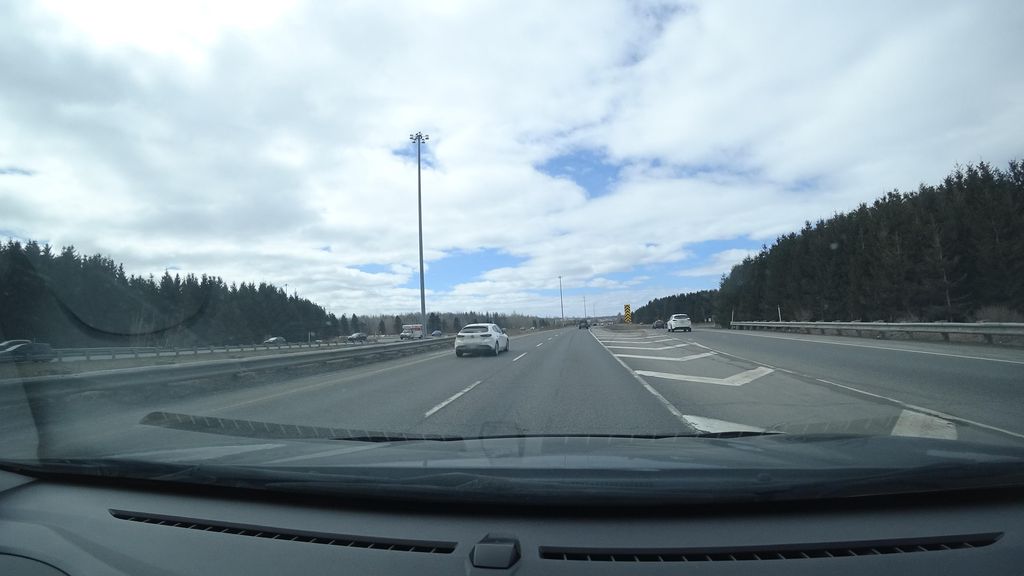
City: quebec_city